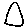
Label: triangle